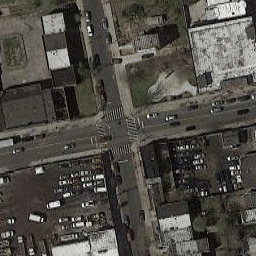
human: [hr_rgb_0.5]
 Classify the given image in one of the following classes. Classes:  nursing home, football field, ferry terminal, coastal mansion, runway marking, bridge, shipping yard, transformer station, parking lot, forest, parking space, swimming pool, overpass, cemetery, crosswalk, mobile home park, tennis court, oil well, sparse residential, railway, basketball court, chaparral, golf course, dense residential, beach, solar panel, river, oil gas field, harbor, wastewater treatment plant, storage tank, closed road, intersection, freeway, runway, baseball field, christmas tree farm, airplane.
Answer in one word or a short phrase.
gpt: intersection